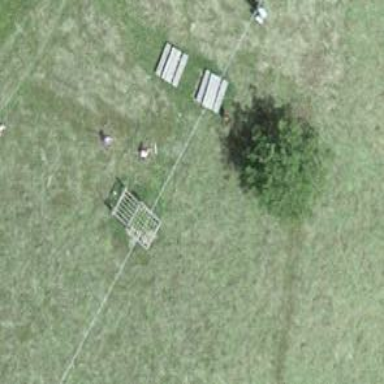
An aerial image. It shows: Picnic table located in leisure land area.